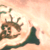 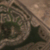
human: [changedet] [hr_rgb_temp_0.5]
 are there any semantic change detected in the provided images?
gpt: Many houses and parks were edified.